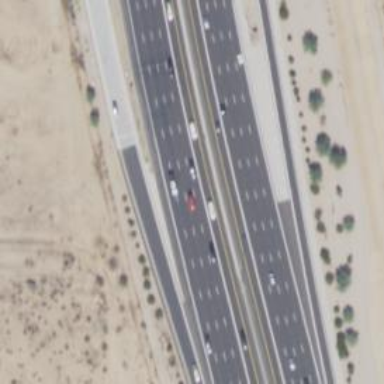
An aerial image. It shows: Asphalt motorway link.